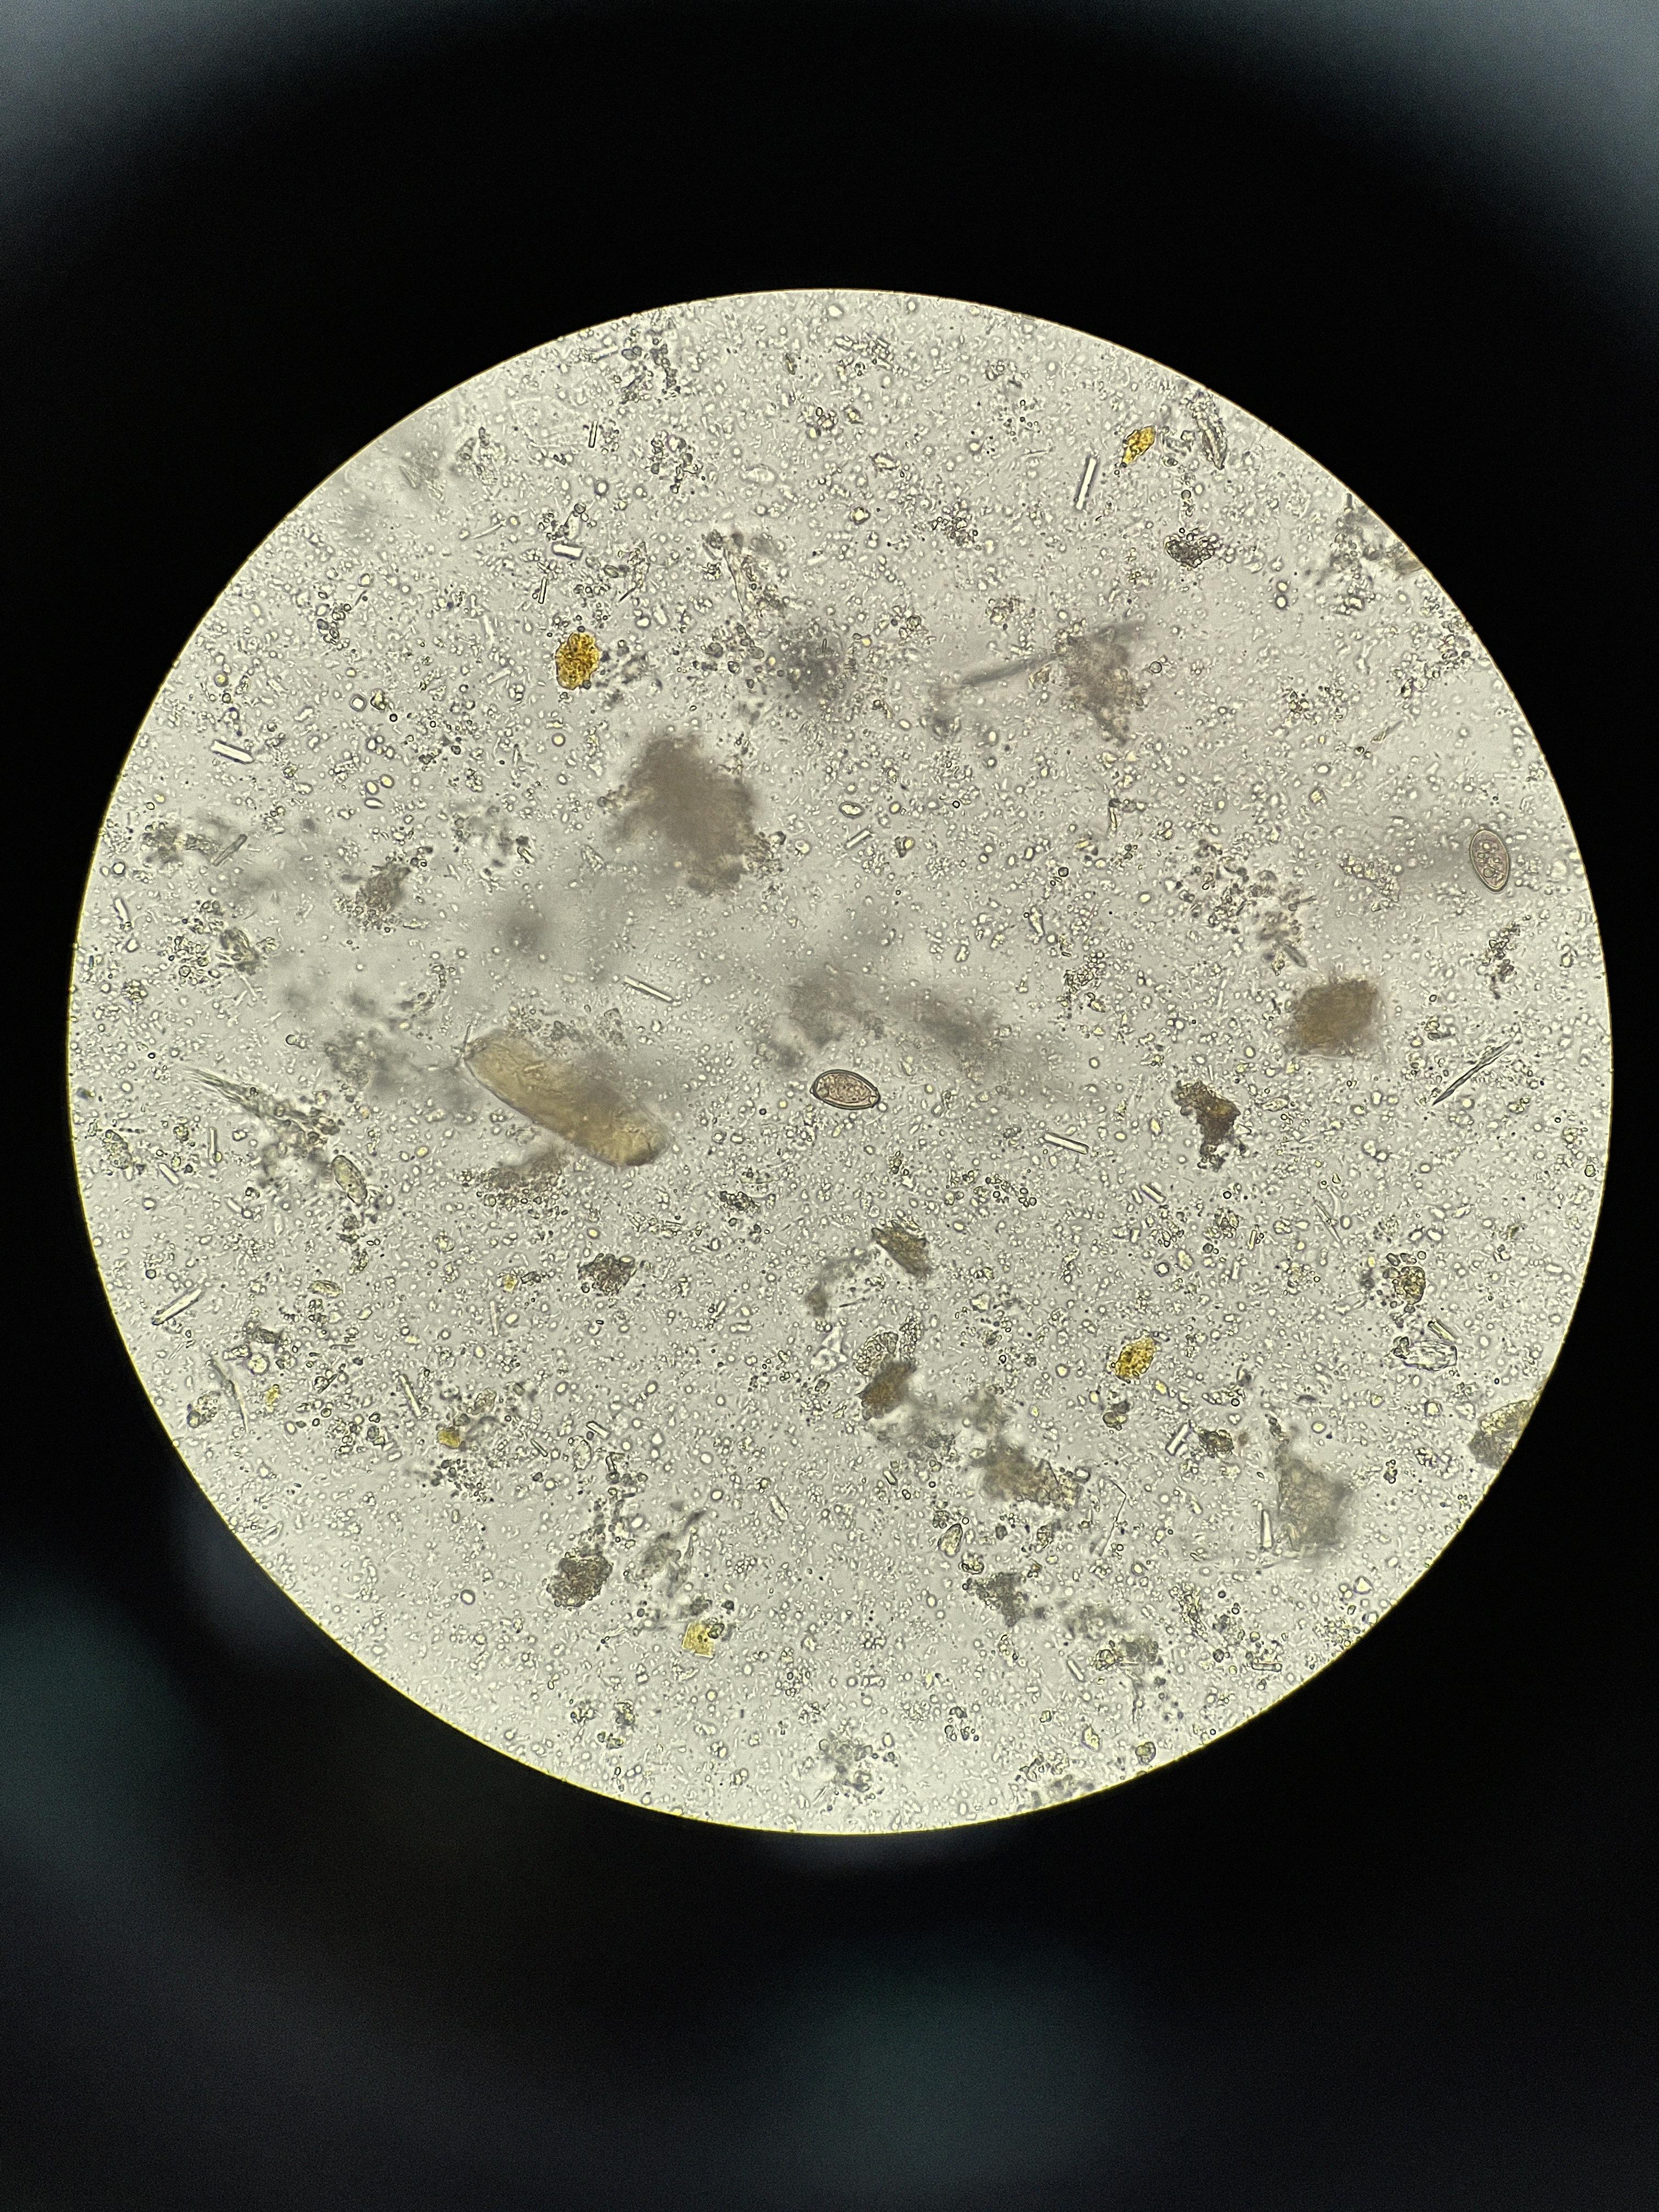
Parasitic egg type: Opisthorchis viverrine